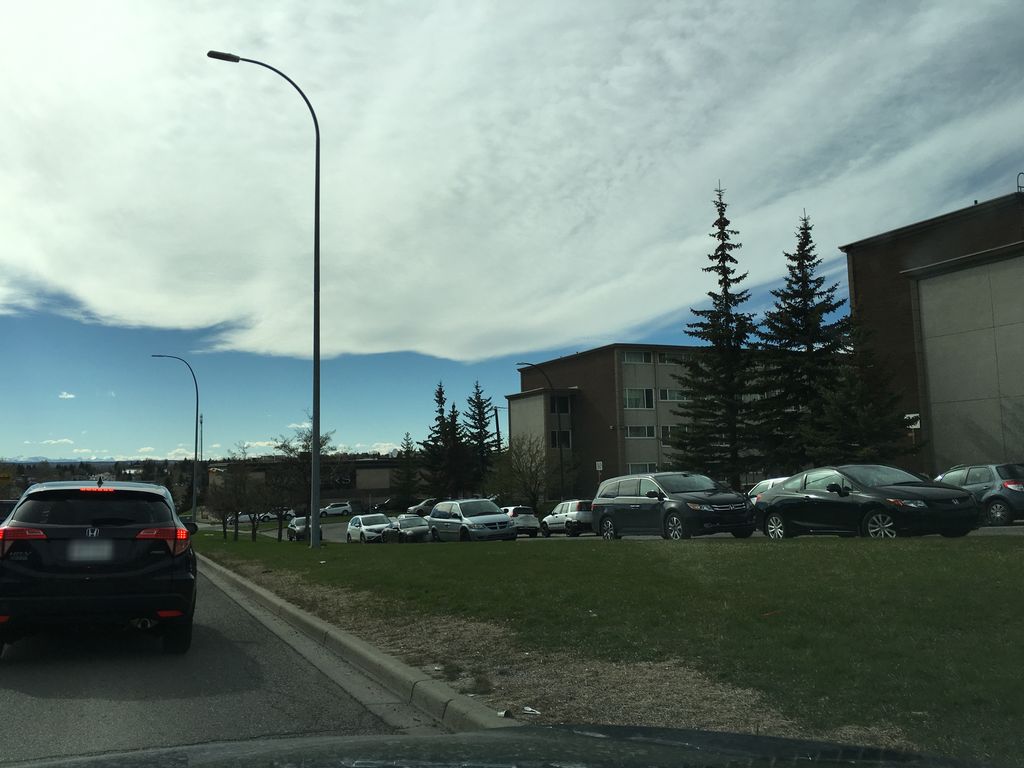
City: calgary